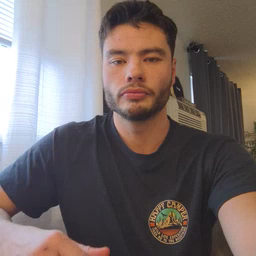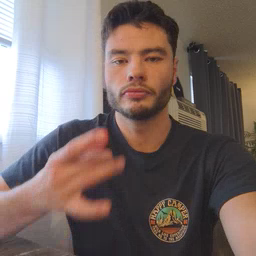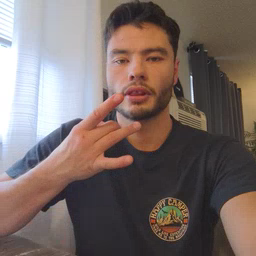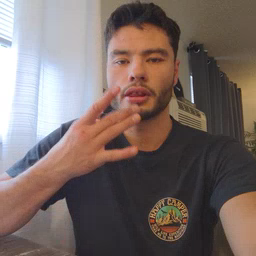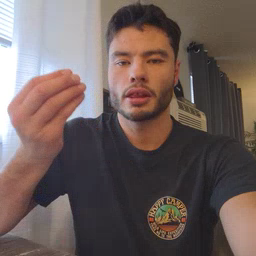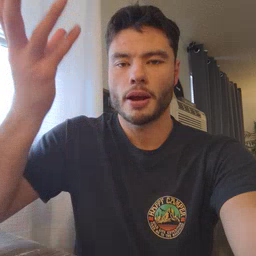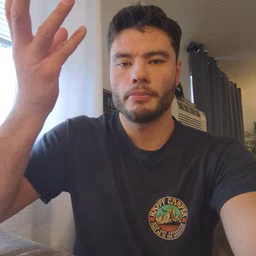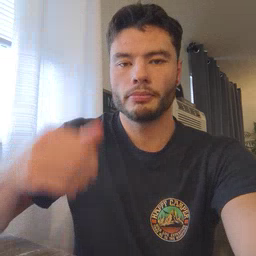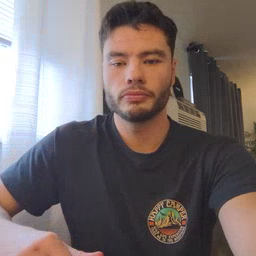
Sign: lamp